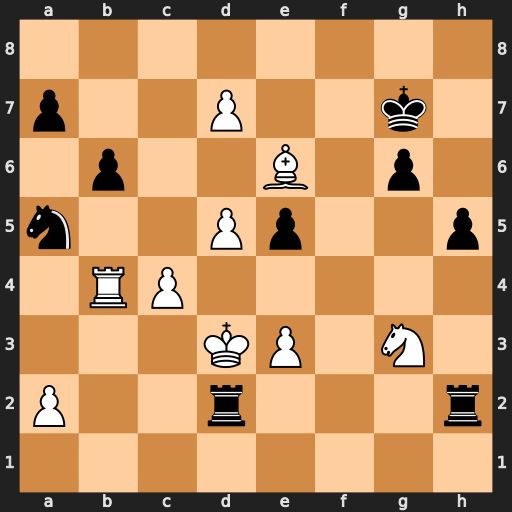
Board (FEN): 8/p2P2k1/1p2B1p1/n2Pp2p/1RP5/3KP1N1/P2r3r/8
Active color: w
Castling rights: -
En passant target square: -
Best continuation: Ke4 Nb7 Kxe5